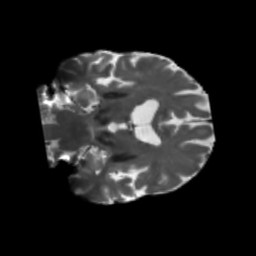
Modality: T2w
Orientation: coronal
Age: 68
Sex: male
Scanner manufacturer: siemens
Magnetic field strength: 3 T
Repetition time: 5.25 s
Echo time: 0.08 s